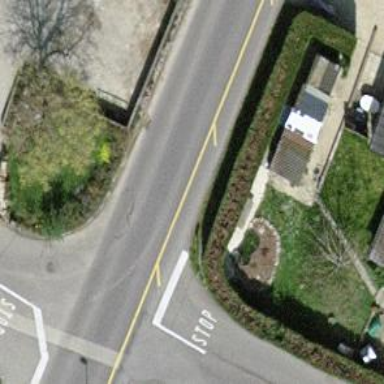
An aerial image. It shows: Hedge barrier.